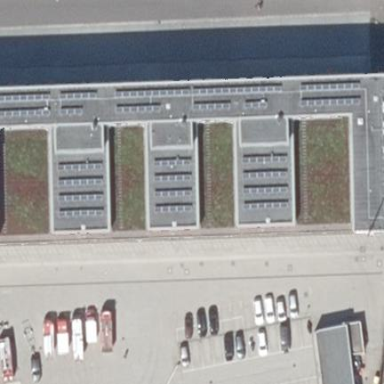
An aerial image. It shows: Red fire station building with flat roof.